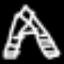
Label: The Eiffel Tower